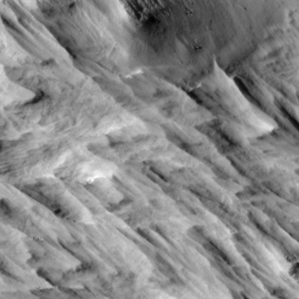
Label: non_frost